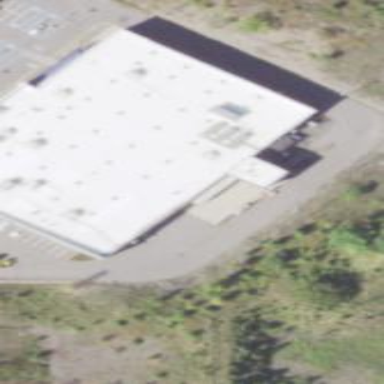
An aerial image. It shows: Retail building housing supermarket.